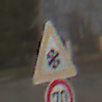
Verkehrszeichen: SchneeOderEisglaette
Zusatzzeichen unten: Geschwindigkeit70
Umgebung: Outdoor, Suburban
Tageszeit: Midday
Wetter: PartlyCloudy
Licht: Natural
Jahreszeit: NotSpecified
Kontrast: HighContrast